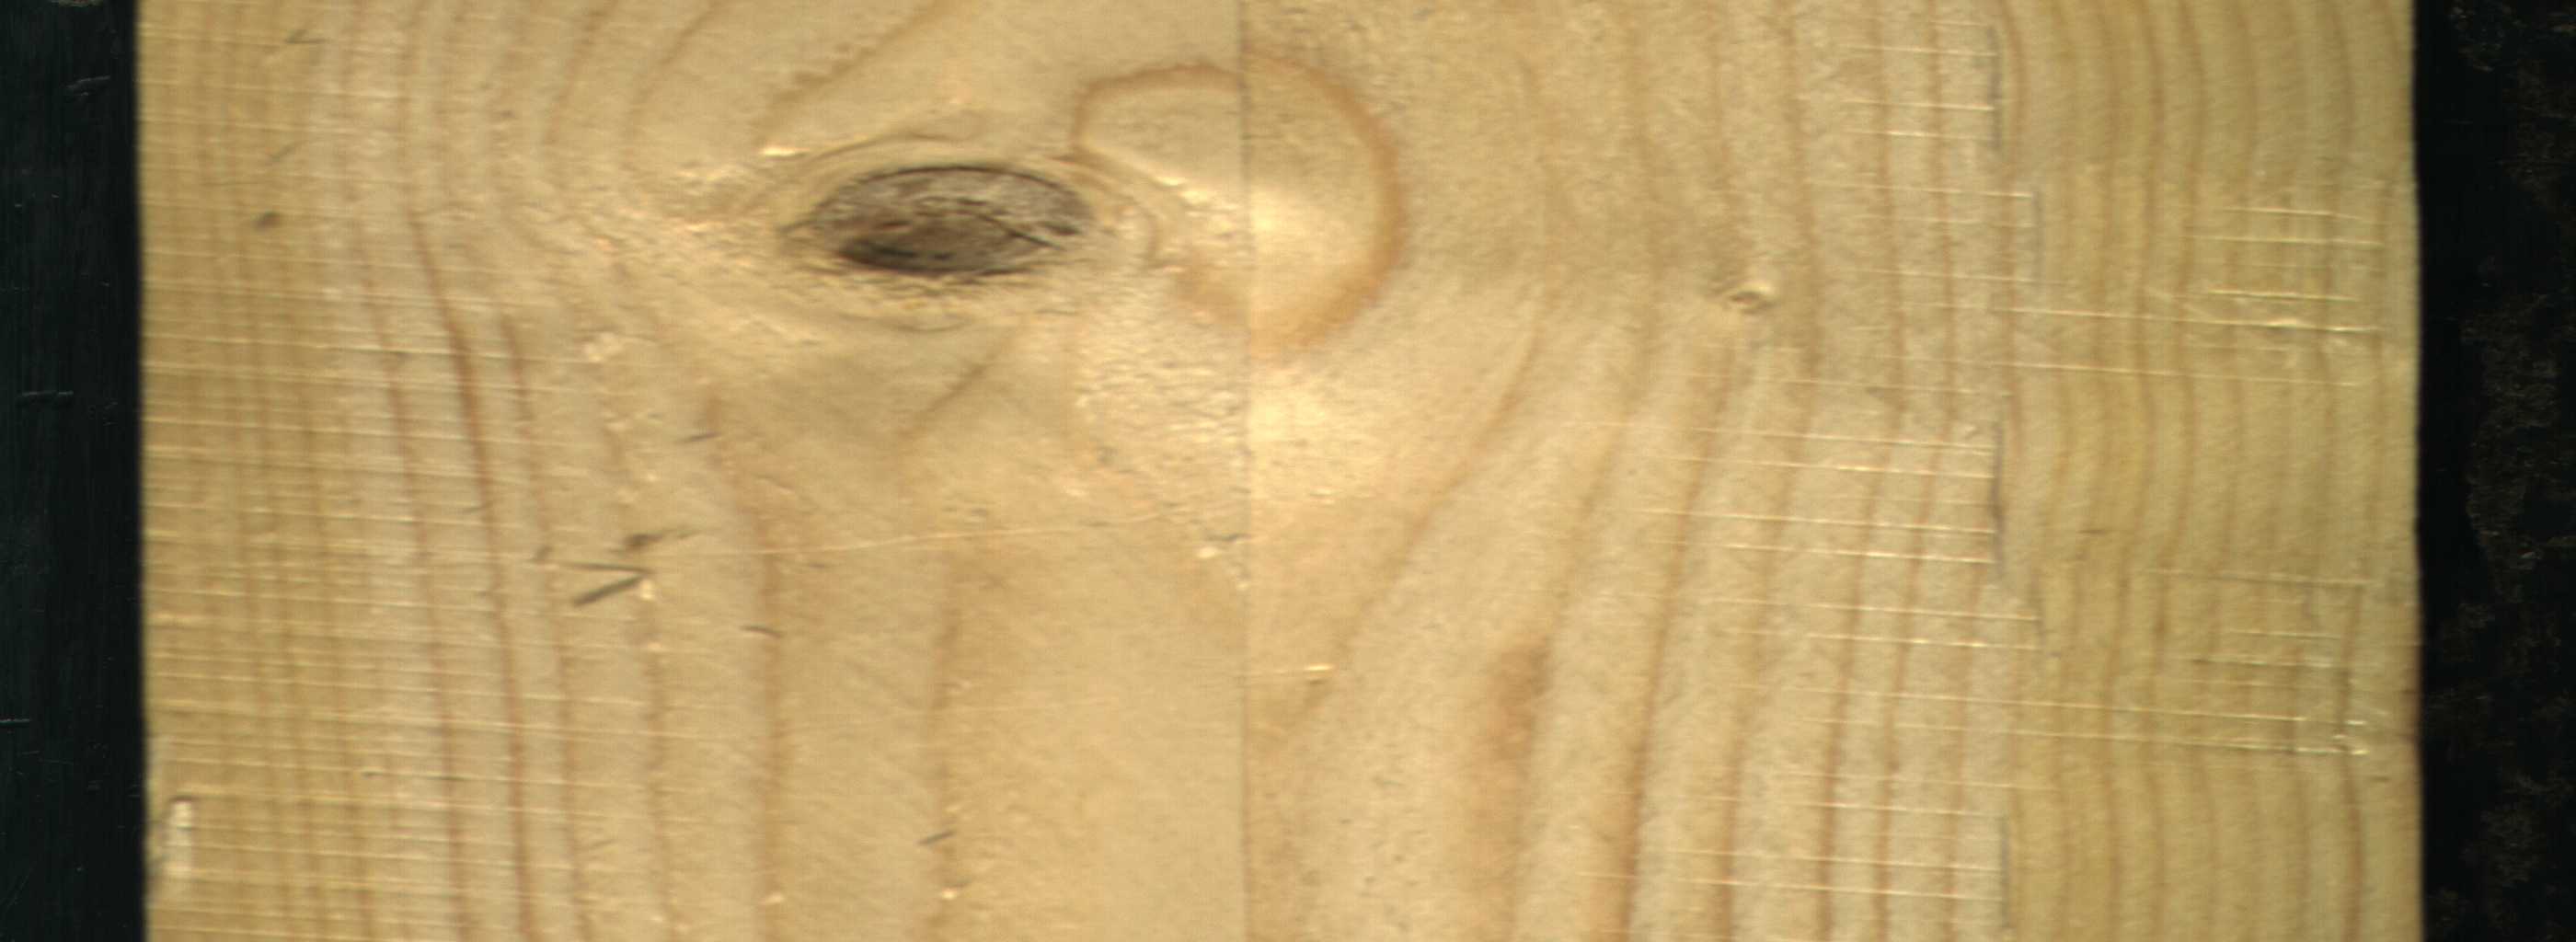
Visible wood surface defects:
Live_Knot